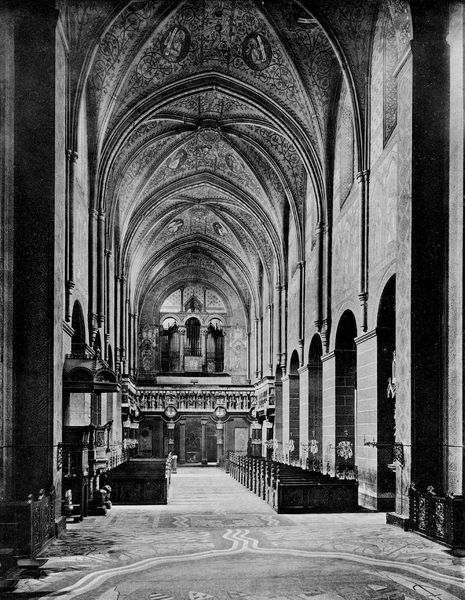
Titel: St. Maria im Kapitol in Köln
Standort: Köln, St. Maria im Kapitol (EU - D - NRW)
Schlagwörter: pfeiler, säulen, architektur, kirche, boden, gotik, empore, gewölbe, mosaik, altar, bänke, langhaus, mittelschiff, orgel, kanzel